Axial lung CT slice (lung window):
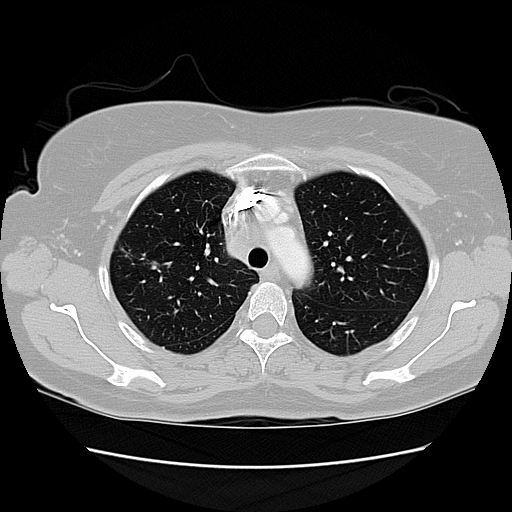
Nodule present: no